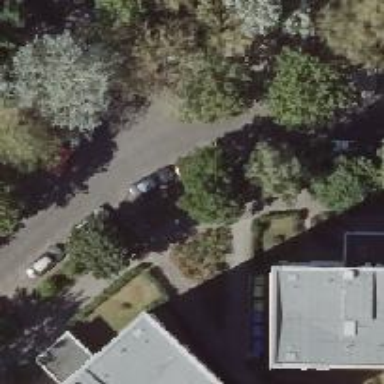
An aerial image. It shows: Residential road with asphalt surface and right lane for parking.